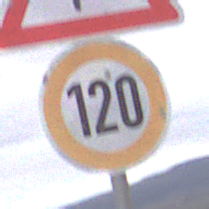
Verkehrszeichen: Geschwindigkeit120
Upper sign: FlugbetriebRechts
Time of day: Midday
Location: Outdoor (Nature)
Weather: Overcast
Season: NotSpecified
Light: Natural